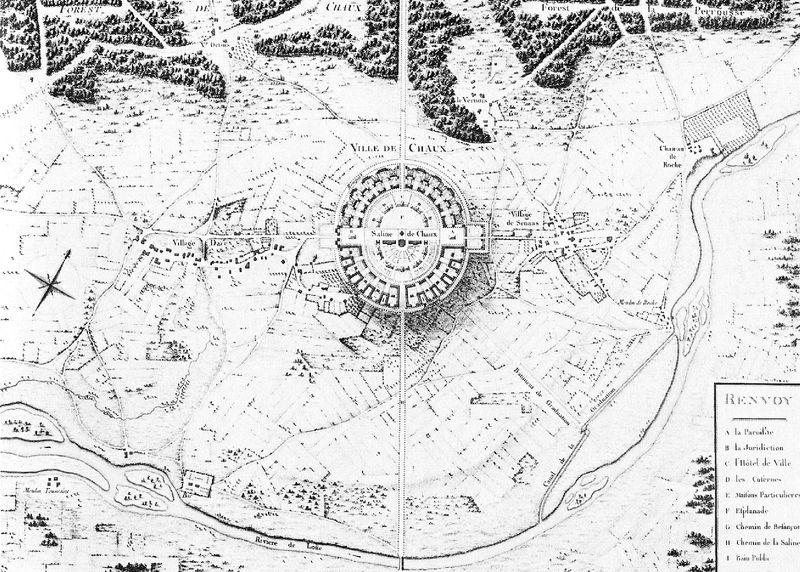
Titel: Die Salinenstadt Chaux / Arc-et-Senans
Künstler: Claude Nicolas Ledoux
Institution: Paris, Bibliothèque Nationale
Schlagwörter: baum, bäume, fluss, stadt, frankreich, skizze, straße, anlage, park, schloss, weg, felder, busch, büsche, kanal, land, wald, kreis, ort, dorf, straßen, burg, festung, radierung, schwarzweiß, entwurf, karte, siedlung, plan, zentrum, landkarte, legende, grundriss, stadtplan, windrose, gebiet, kanall, ville, renvoy, chaun